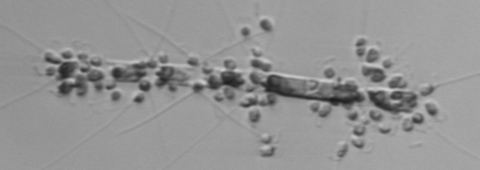
Label: Chaetoceros_didymus_TAG_external_flagellate